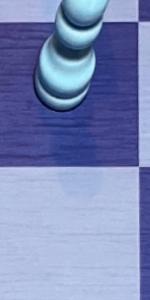
Label: Empty